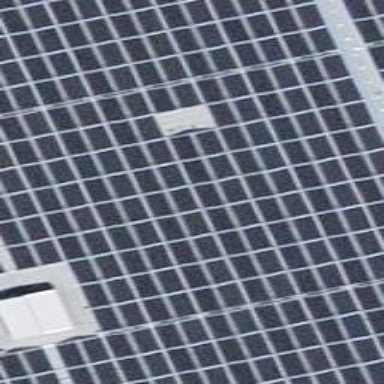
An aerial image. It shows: Solar power generator.